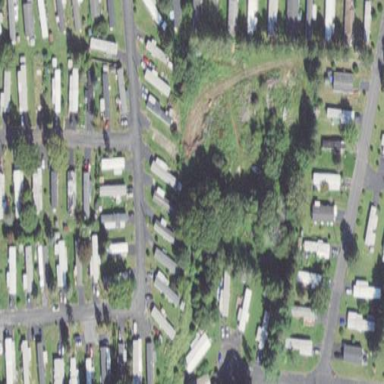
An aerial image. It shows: Residential area known as trailer park.